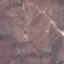
Label: HerbaceousVegetation